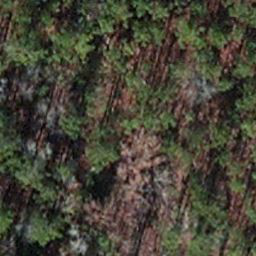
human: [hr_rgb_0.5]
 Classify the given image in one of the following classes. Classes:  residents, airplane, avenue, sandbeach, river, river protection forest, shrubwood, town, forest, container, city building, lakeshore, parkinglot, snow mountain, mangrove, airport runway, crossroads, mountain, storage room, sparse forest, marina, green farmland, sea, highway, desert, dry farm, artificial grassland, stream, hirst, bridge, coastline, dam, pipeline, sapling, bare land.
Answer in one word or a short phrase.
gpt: sapling